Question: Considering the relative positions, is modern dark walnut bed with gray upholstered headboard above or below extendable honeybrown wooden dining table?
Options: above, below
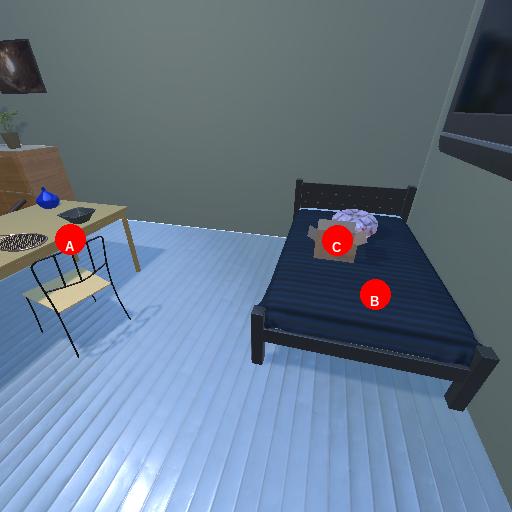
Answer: above